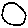
Label: circle